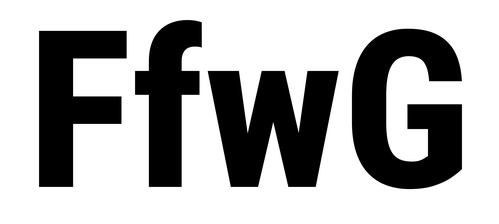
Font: Roboto_Condensed_ExtraBold